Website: home-depot
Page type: delivery-shipping
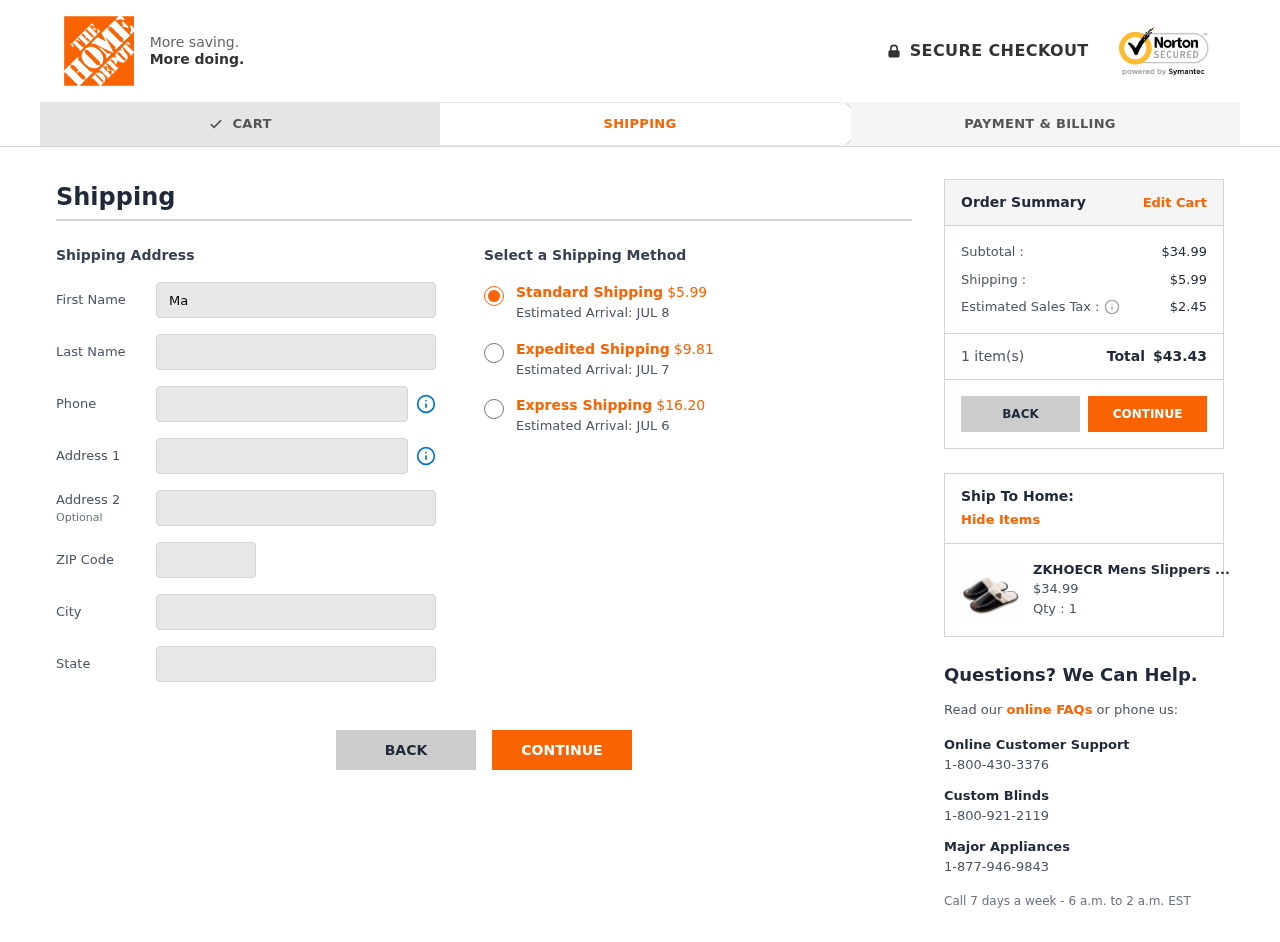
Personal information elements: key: PII_CITY
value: East Madisonstad
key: PII_FIRSTNAME
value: Mark
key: PII_LASTNAME
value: Hicks
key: PII_PHONE
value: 6234957854
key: PII_POSTCODE
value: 40194
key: PII_STATE
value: Arkansas
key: PII_STREET
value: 07727 Burgess Oval
Product elements: key: PRODUCT1_NAME
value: ZKHOECR Mens Slippers Memory Foam Indoor Leather Wide Soft Cozy Cotton Closed Toe Non-Slip Shoes Clo
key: PRODUCT1_PRICE
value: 34.99
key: PRODUCT1_QUANTITY
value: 1
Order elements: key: ORDER_SHIPPING_COST_STANDARD
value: $5.99
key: ORDER_DELIVERY_DATE
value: JUL 8
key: ORDER_SHIPPING_COST_EXPEDITED
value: $9.81
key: ORDER_DELIVERY_DATE_EXPEDITED
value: JUL 7
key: ORDER_SHIPPING_COST_EXPRESS
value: $16.20
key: ORDER_DELIVERY_DATE_EXPRESS
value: JUL 6
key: ORDER_SUBTOTAL
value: $34.99
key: ORDER_SHIPPING_COST
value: $5.99
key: ORDER_TAX
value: $2.45
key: ORDER_NUM_ITEMS
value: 1
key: ORDER_TOTAL
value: $43.43